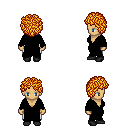
a pixel art fantasy rpg character, female body template, human, tanned skin, black robe, white pants, light blonde curly afro hairstyle, black shoes, four views (front, back, left, right), 2x2 character sprite sheet, small pixel art, hard edges, no anti-aliasing